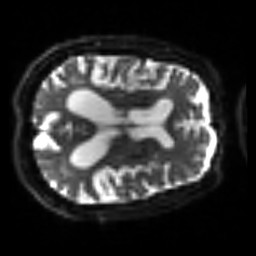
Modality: sbref
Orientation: axial
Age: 69
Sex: male
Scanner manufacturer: siemens
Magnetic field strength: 3 T
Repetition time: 3.2 s
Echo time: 0.081 s